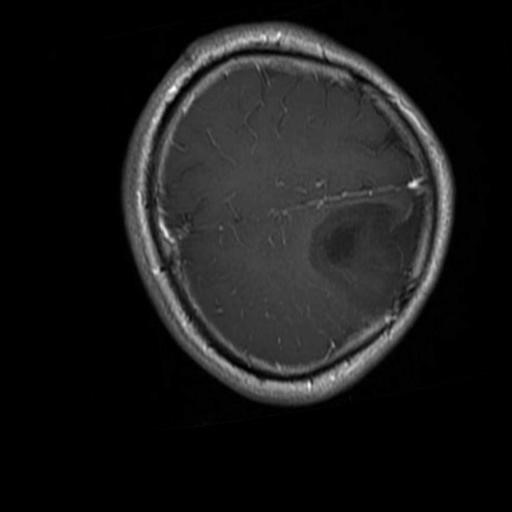
Label: brain_glioma